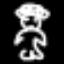
Label: angel